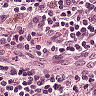
Metastatic tissue present: no